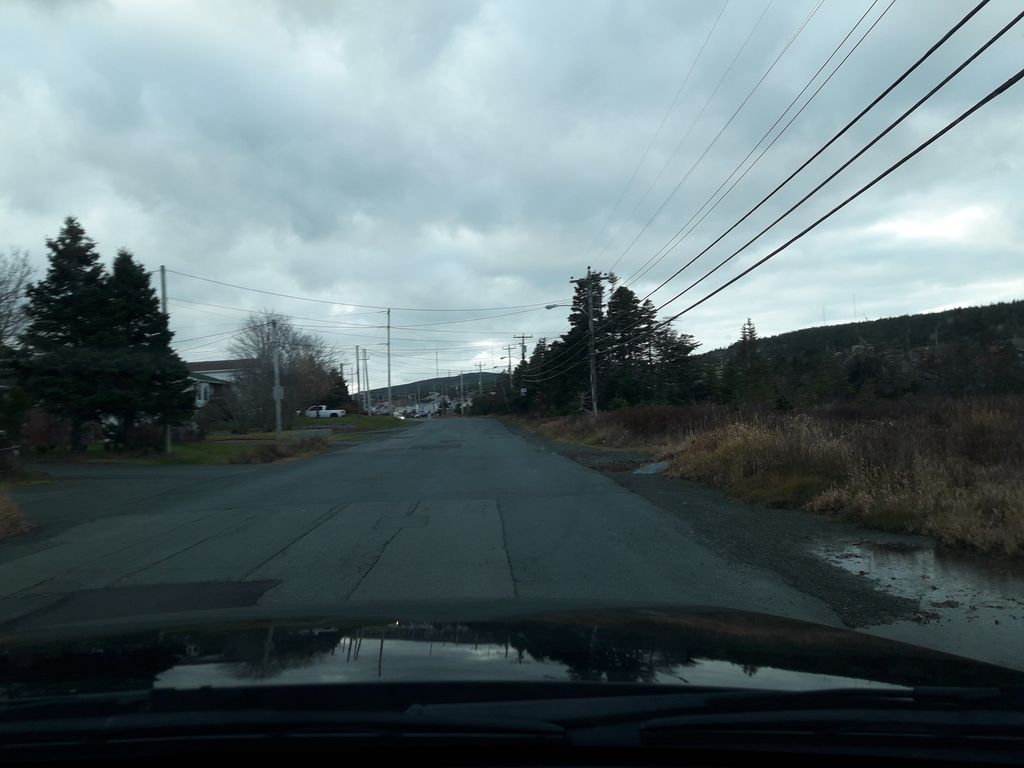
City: st_johns